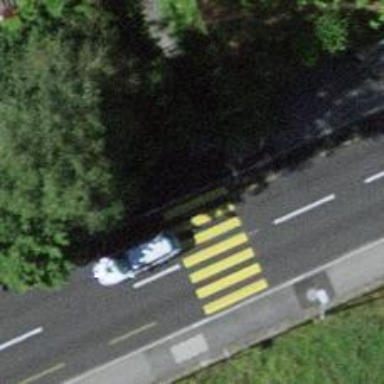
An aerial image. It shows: Kerb serving as barrier.